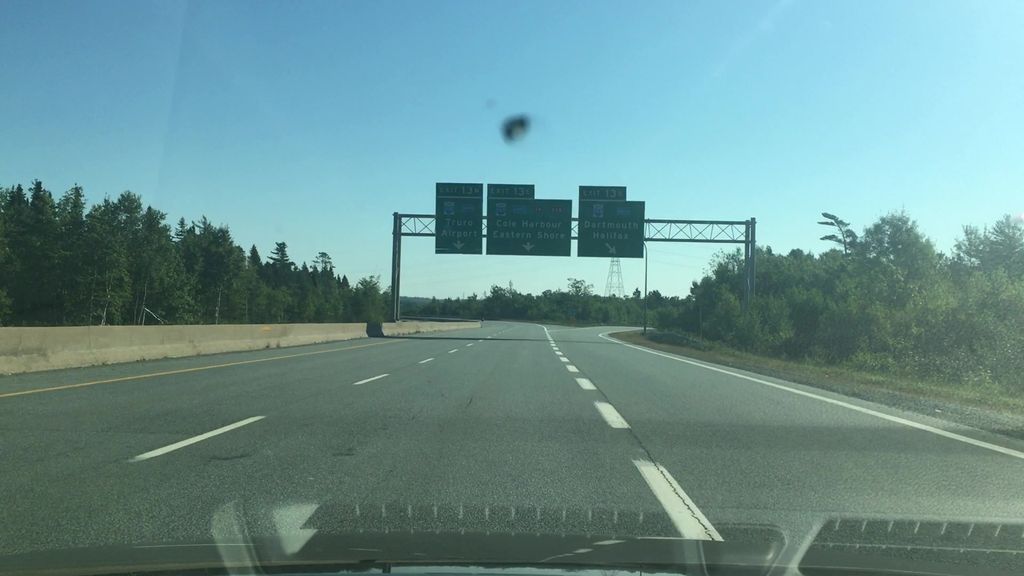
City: halifax